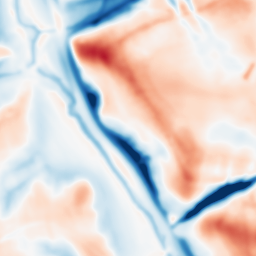
Category: multiscale
Decomposition family: dog_multiscale
Decomposition parameters: sigma_ratio: 1.4
n_scales: 6
base_sigma: 2
Upsampling method: linear_exact
Upsampling parameters: scale: 2
Upsampling scale: 2